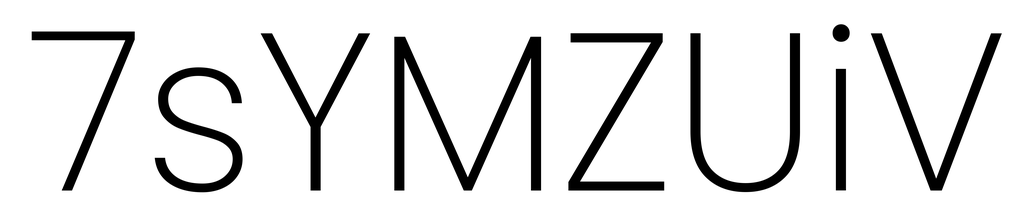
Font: Poppins-ExtraLight